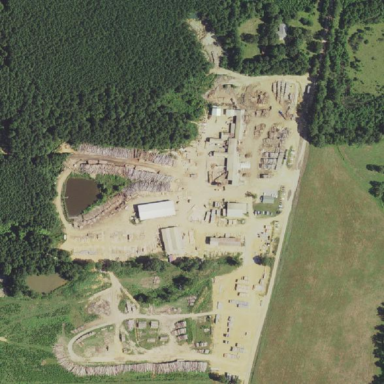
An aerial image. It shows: Industrial area featuring sawmill. It is works site amidst industrial land use.